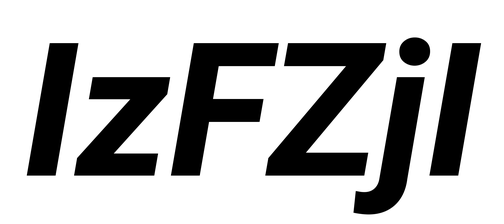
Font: Roboto-Italic_ExtraBold_Italic